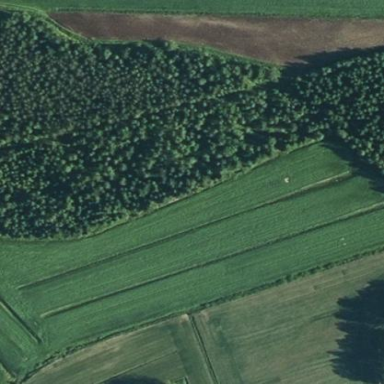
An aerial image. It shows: Forest area.